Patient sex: F
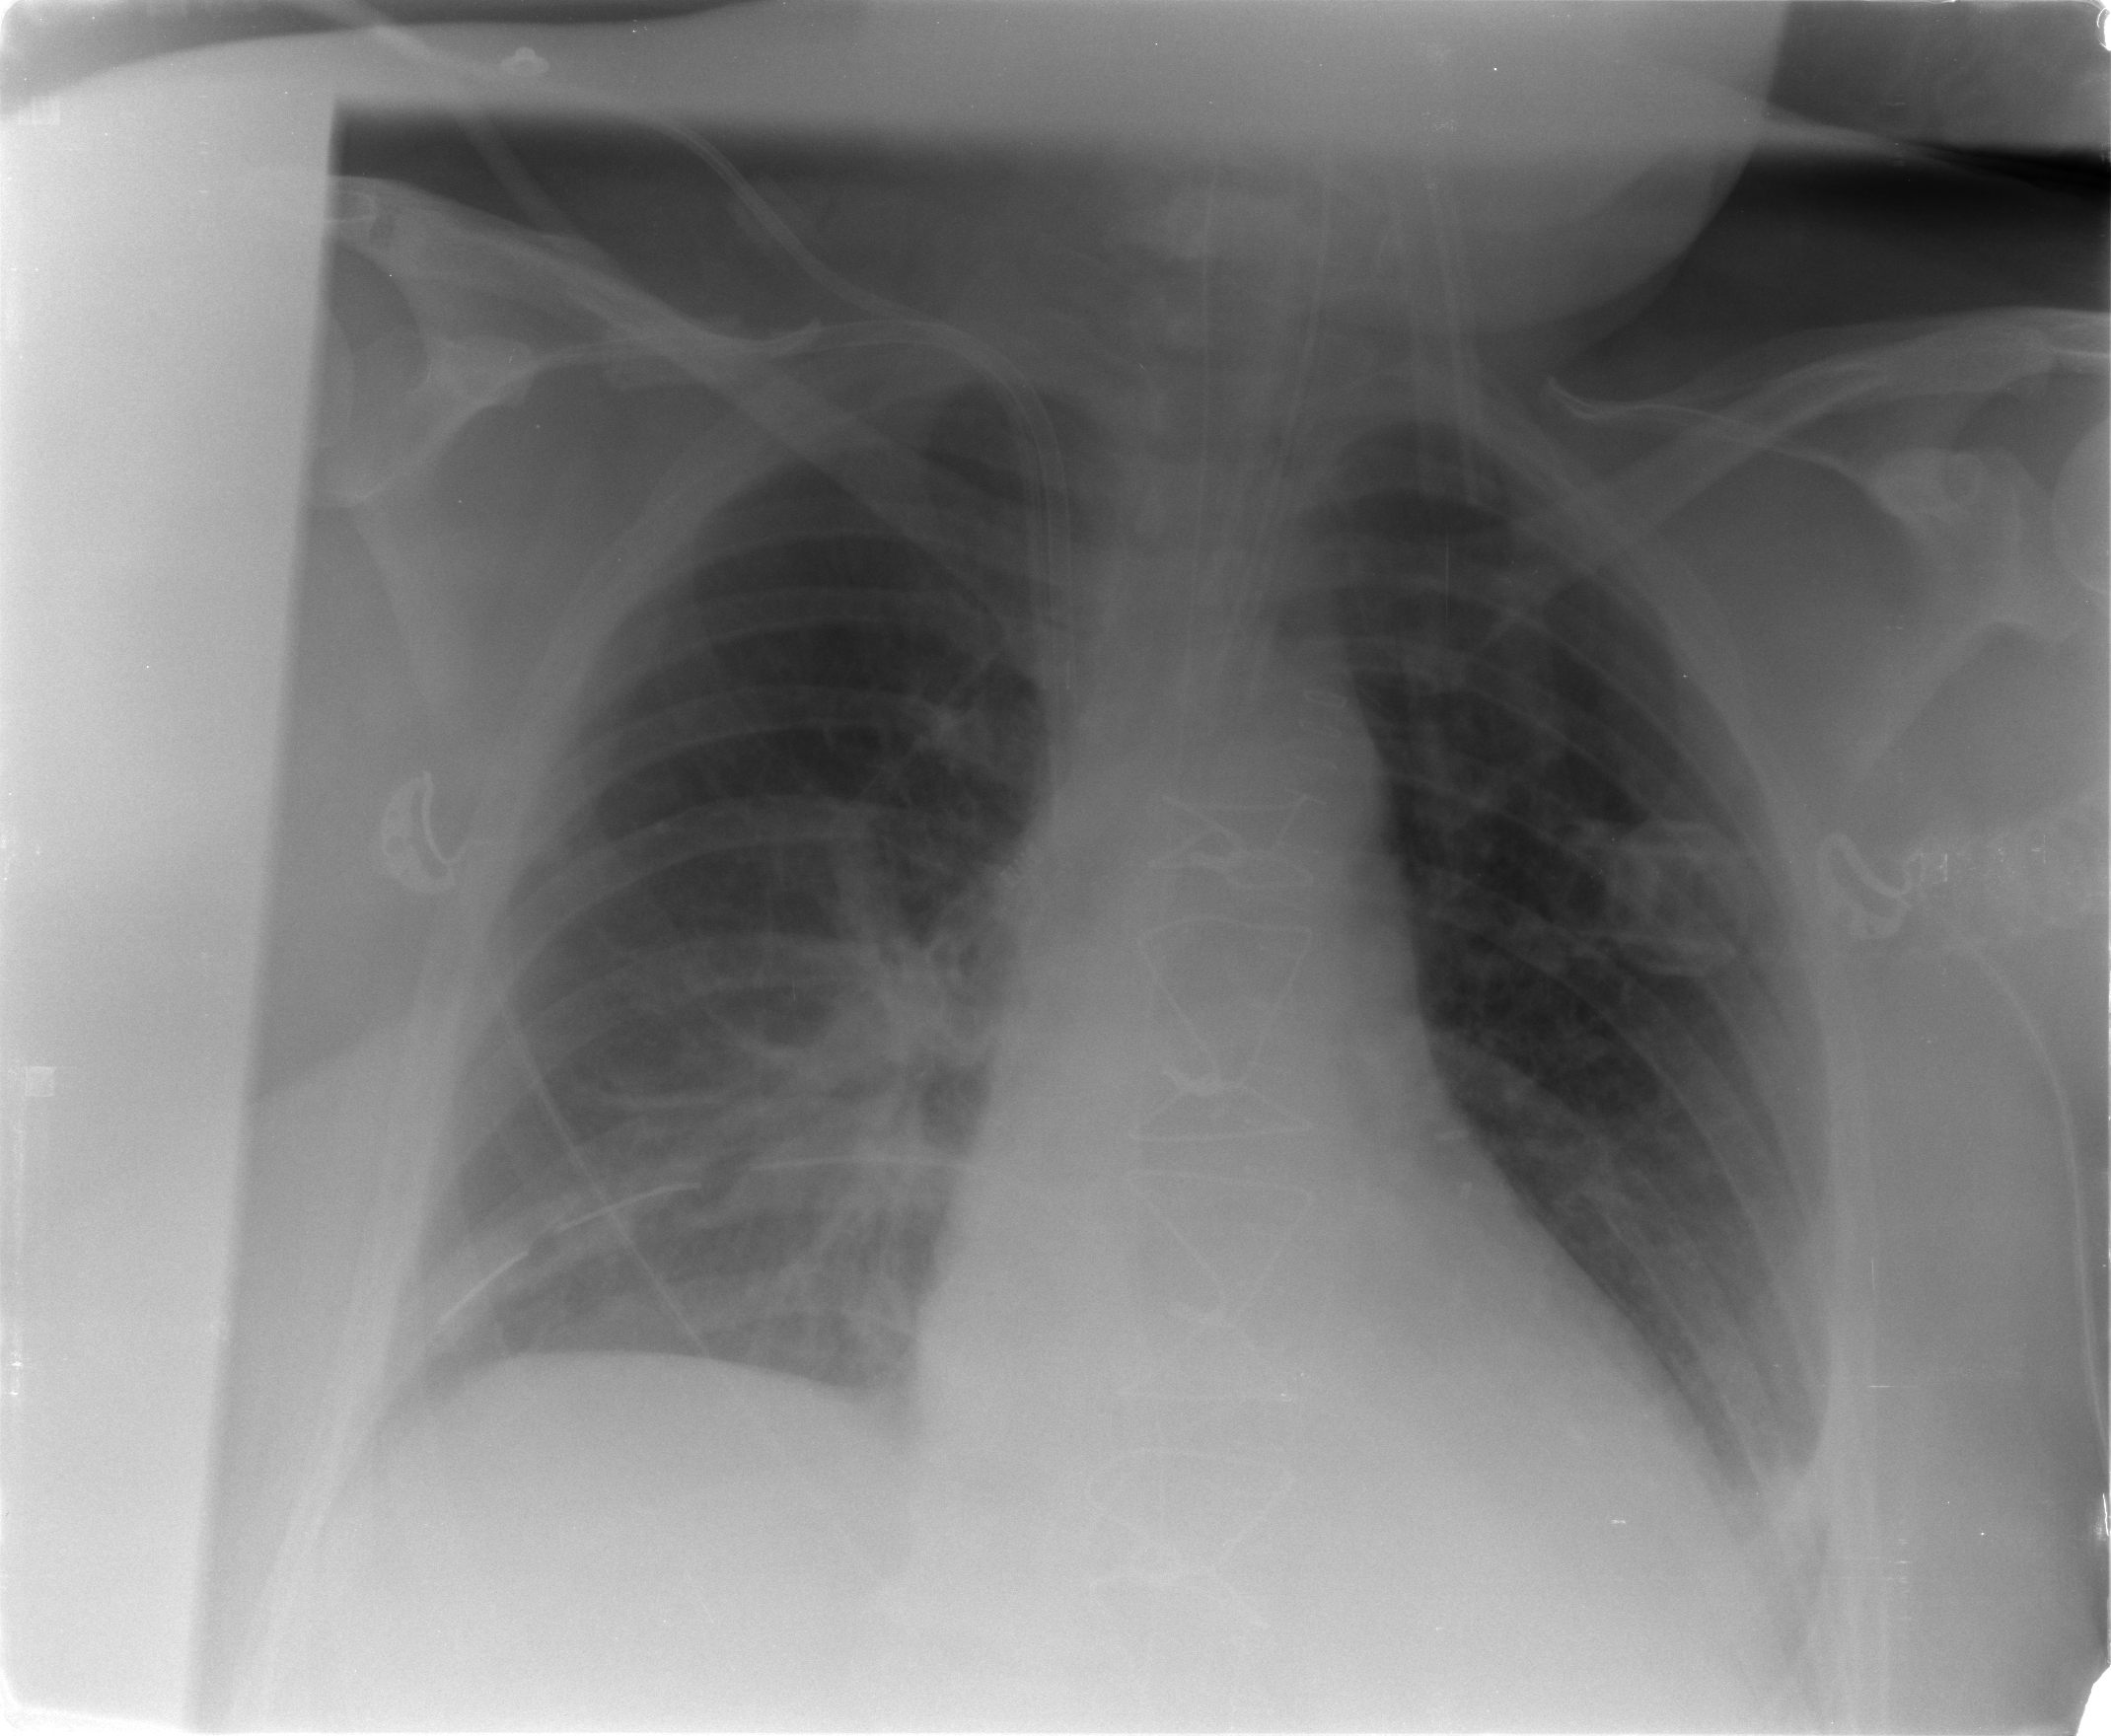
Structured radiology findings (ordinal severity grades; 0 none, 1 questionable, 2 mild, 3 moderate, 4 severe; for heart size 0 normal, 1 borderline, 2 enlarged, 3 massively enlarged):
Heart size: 2
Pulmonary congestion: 2
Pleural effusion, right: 0
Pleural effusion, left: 2
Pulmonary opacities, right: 1
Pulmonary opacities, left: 0
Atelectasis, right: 2
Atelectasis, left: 2